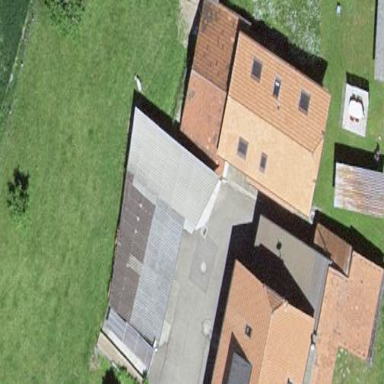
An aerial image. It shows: Farm building.